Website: apple
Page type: address-validator
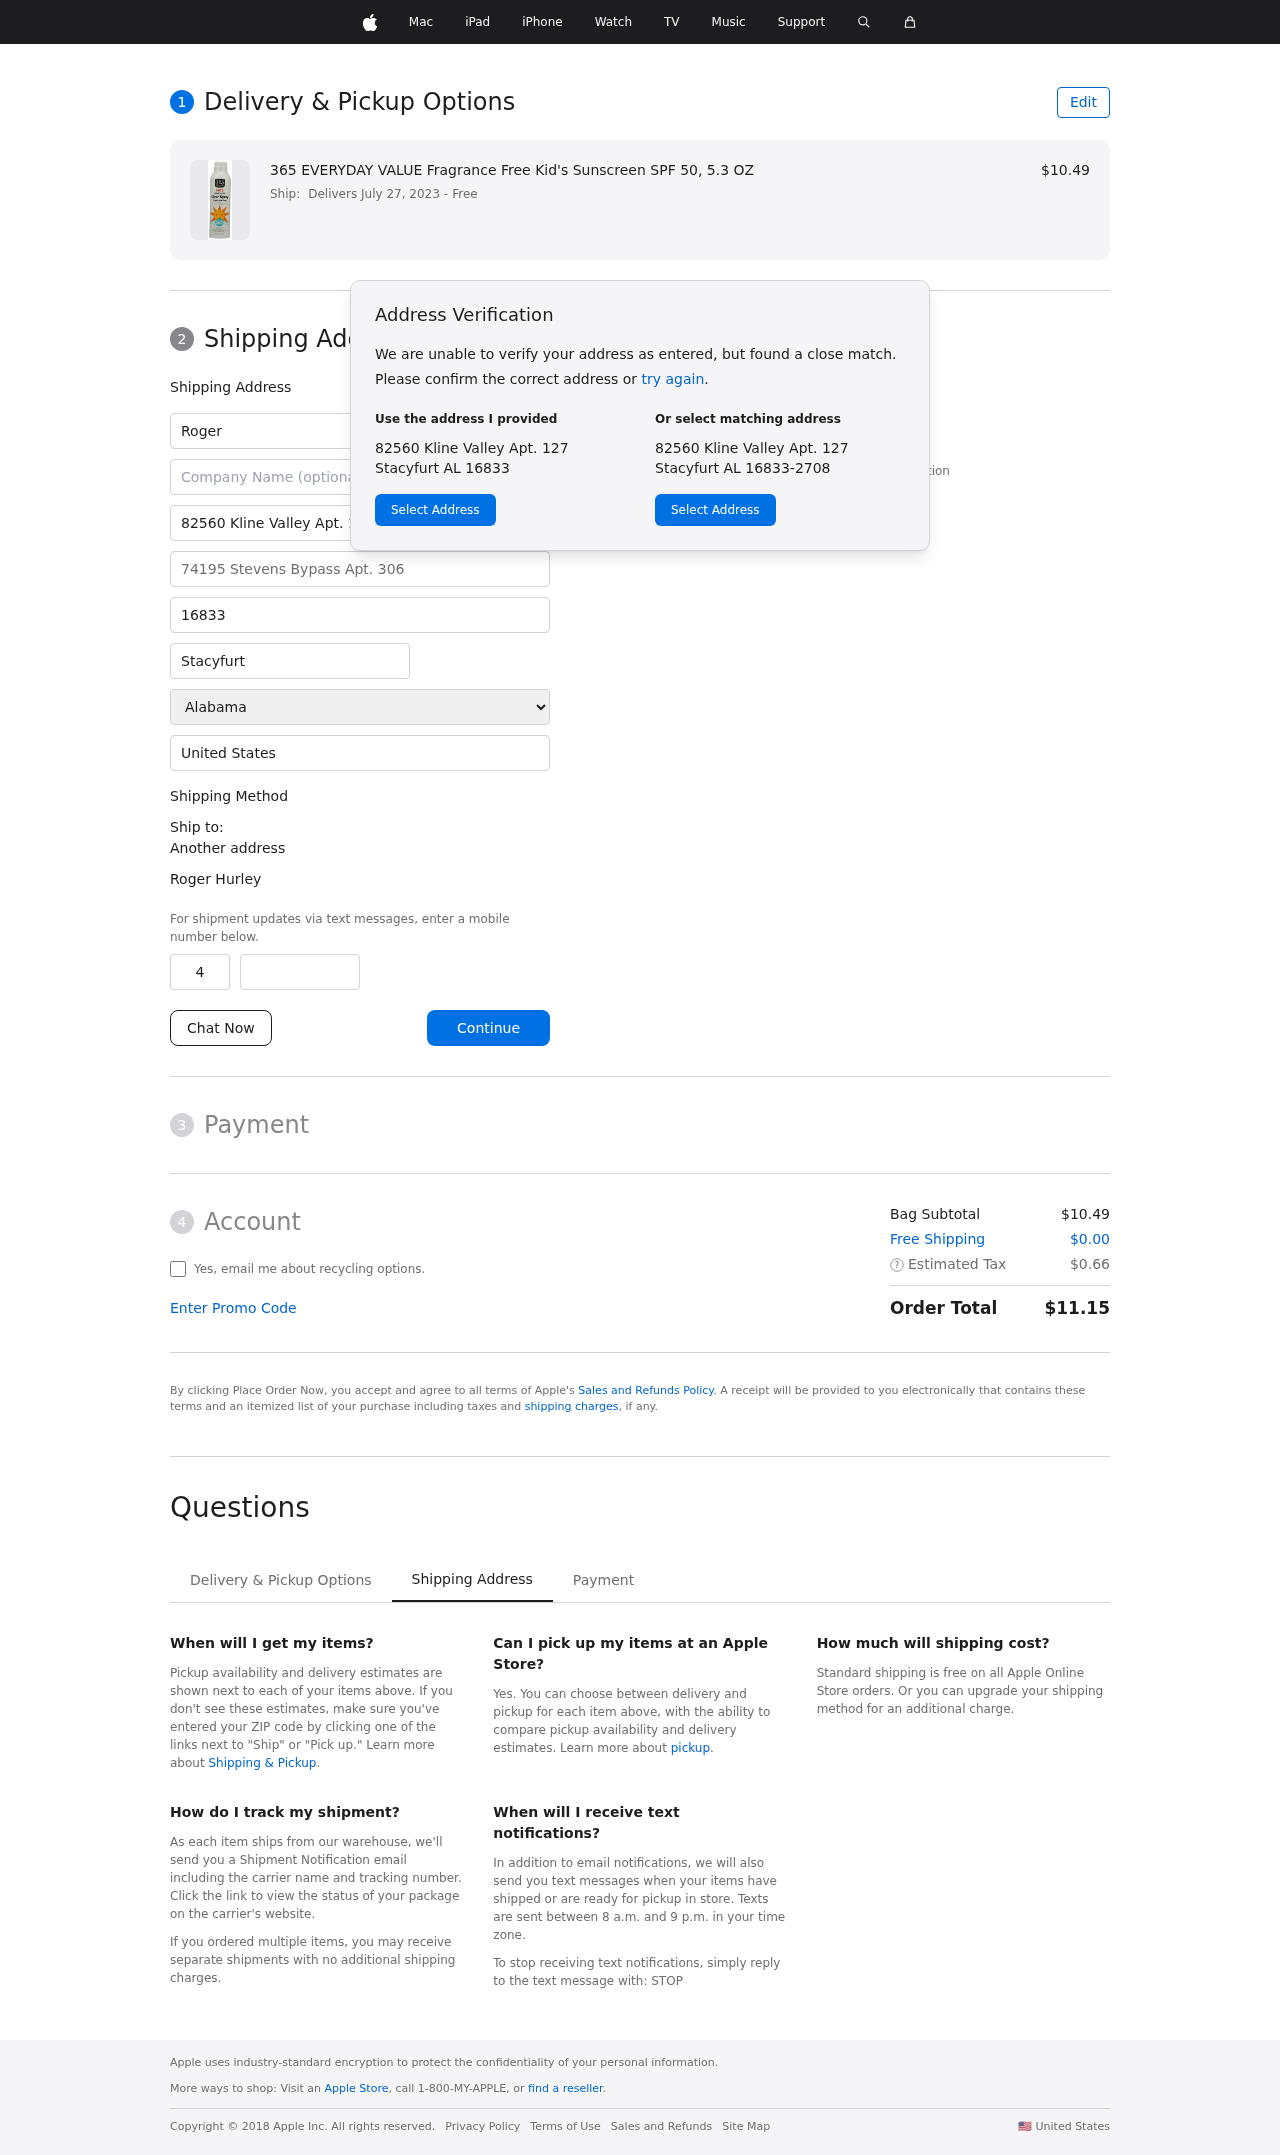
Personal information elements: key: PII_CITY
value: Stacyfurt
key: PII_COUNTRY
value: United States
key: PII_FIRSTNAME
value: Roger
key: PII_FULLNAME
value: Roger Hurley
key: PII_LASTNAME
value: Hurley
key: PII_PHONE_AREA
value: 477
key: PII_PHONE_SUFFIX
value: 4160
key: PII_POSTCODE
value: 16833
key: PII_STATE
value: Alabama
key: PII_STREET
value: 82560 Kline Valley Apt. 127
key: PII_STREET2
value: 74195 Stevens Bypass Apt. 306
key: PII_CITY_STATE_ZIP
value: Stacyfurt AL 16833
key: PII_STATE_ABBR
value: AL
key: PII_POSTCODE_FULL
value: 16833
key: PII_POSTCODE_NUMERIC
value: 16833
Product elements: key: PRODUCT1_NAME
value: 365 EVERYDAY VALUE Fragrance Free Kid's Sunscreen SPF 50, 5.3 OZ
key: PRODUCT1_PRICE
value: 10.49
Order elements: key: ORDER_DELIVERY_DATE
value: Delivers July 27, 2023
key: ORDER_SUBTOTAL
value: $10.49
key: ORDER_SHIPPING_COST
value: $0.00
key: ORDER_TAX
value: $0.66
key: ORDER_TOTAL
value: $11.15